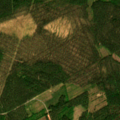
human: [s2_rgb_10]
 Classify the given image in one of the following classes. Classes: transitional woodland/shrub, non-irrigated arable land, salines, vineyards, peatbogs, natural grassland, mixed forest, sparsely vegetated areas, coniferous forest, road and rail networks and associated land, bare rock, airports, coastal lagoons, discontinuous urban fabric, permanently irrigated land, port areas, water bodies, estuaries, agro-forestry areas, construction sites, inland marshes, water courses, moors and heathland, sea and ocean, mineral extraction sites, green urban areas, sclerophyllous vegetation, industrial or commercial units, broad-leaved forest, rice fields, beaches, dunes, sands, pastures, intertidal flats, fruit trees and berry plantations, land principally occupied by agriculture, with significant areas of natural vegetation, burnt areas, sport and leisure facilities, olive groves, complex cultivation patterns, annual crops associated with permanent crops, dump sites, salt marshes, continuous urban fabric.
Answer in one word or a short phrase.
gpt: coniferous forest, transitional woodland/shrub